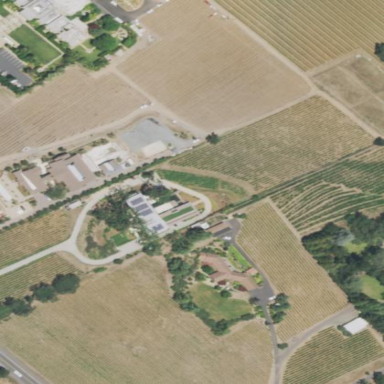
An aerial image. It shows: Vineyard growing wine grapes.